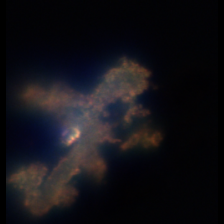
Taxon: Ciliates
Group: Other